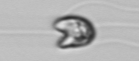
Label: flagellate_morphotype1